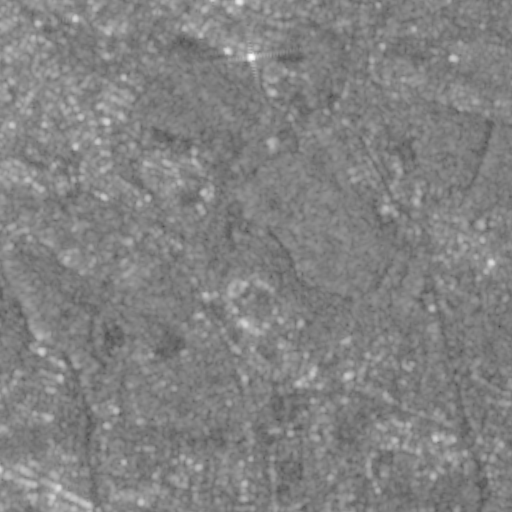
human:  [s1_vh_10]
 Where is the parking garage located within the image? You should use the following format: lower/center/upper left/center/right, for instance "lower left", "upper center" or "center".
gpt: The parking garage is located in the center of the image.
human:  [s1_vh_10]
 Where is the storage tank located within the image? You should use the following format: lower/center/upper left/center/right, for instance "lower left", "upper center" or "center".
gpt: The storage tank is located in the lower right of the image.
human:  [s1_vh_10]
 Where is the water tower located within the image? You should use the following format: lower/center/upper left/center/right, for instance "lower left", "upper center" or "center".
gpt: The water tower is located in the center of the image.
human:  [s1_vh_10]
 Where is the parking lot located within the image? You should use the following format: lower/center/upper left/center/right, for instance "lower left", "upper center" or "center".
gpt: There is no parking lot in the image.

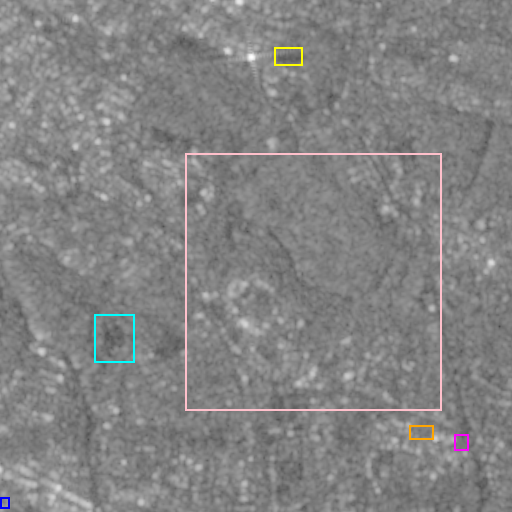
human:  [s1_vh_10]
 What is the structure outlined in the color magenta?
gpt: The structure outlined in magenta is a gas station.
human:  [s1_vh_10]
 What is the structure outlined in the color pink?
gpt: The structure outlined in pink is a park.
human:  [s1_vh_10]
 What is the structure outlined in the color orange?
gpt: The structure outlined in orange is a parking lot.
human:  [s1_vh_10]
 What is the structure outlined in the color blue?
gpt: The structure outlined in blue is a power substation.
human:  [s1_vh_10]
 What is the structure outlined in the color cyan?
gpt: The structure outlined in cyan is a stadium.
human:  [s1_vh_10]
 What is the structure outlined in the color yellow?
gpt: The structure outlined in yellow is a track.
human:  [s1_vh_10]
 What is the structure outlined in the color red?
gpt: There is no red outline.